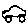
Label: car